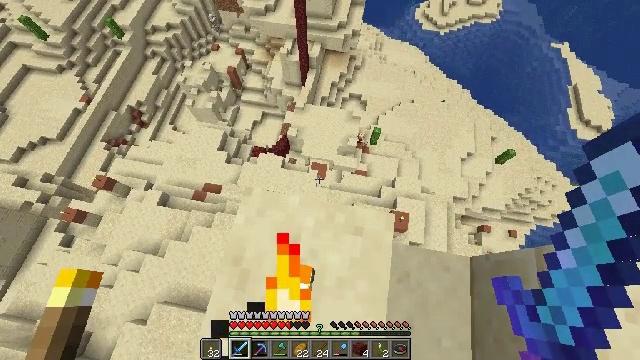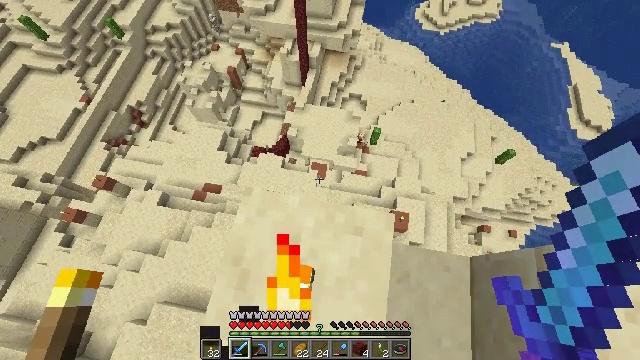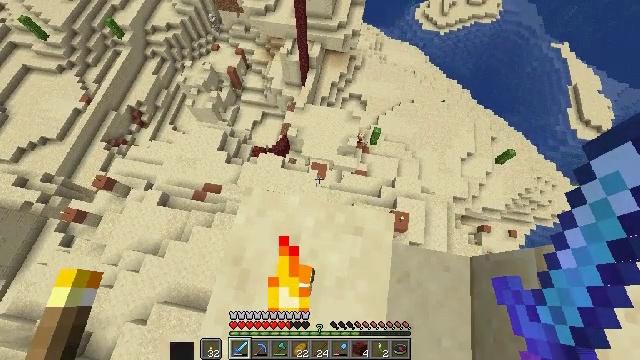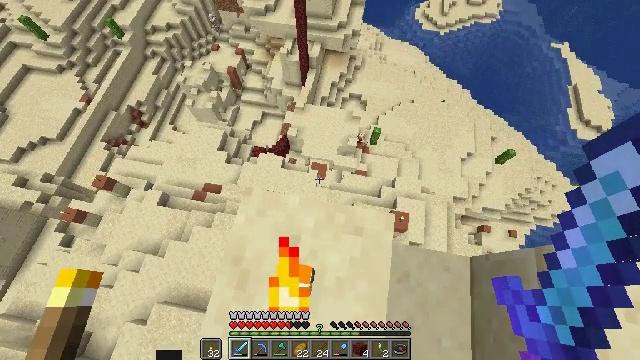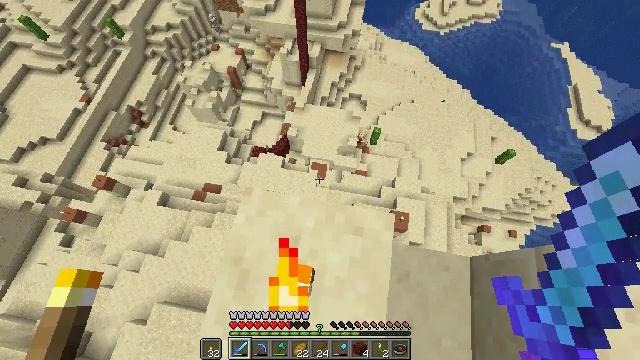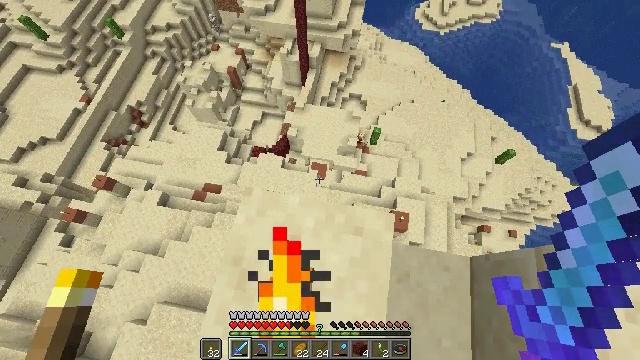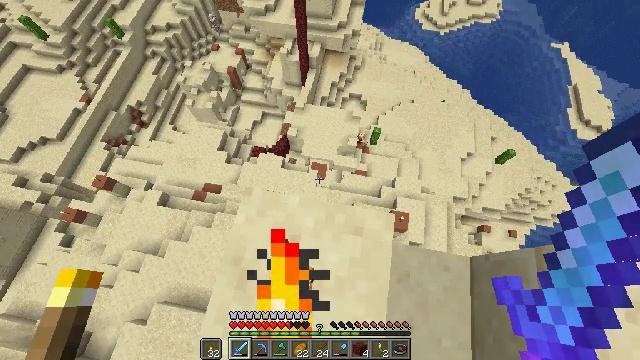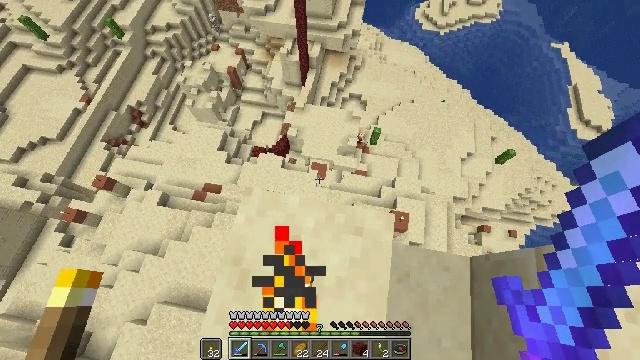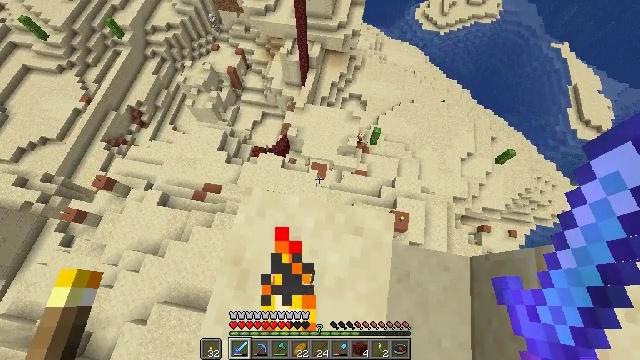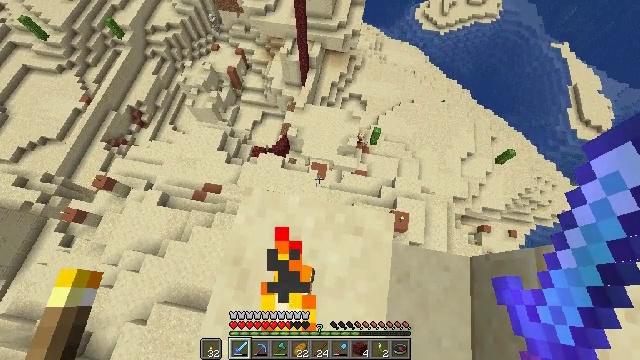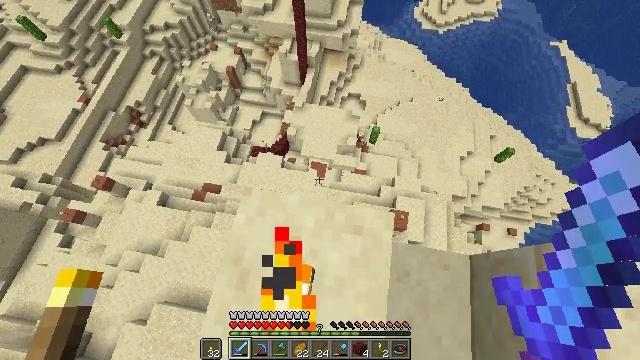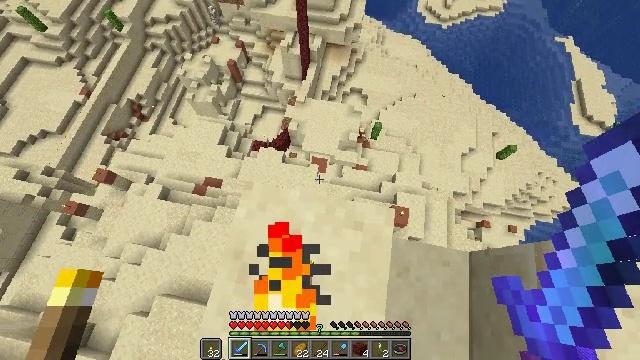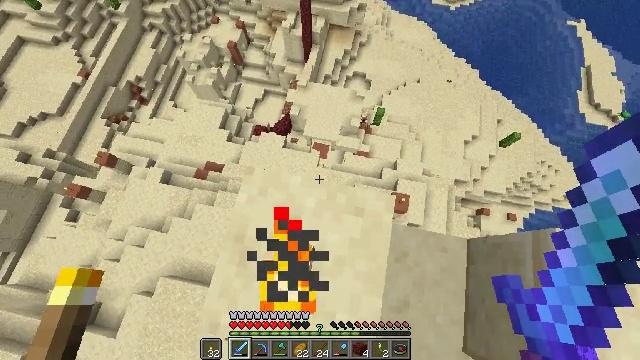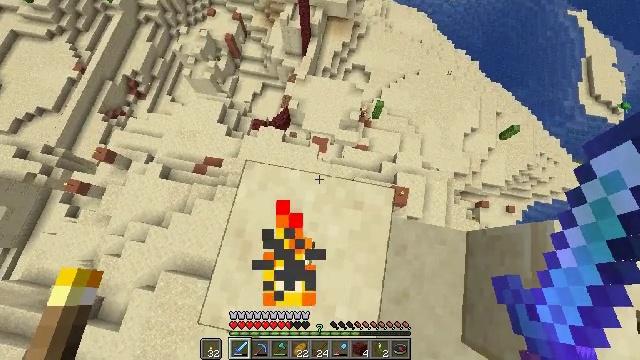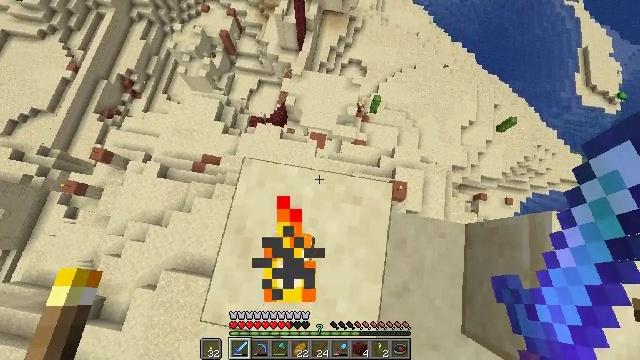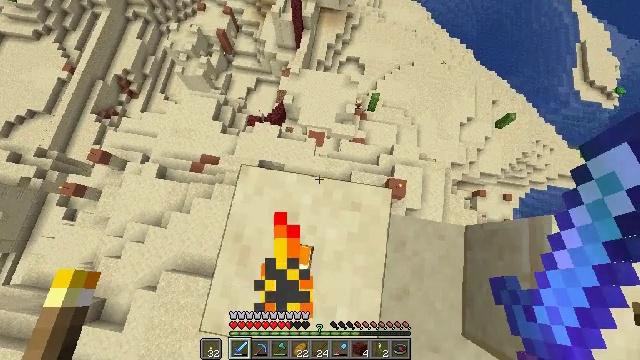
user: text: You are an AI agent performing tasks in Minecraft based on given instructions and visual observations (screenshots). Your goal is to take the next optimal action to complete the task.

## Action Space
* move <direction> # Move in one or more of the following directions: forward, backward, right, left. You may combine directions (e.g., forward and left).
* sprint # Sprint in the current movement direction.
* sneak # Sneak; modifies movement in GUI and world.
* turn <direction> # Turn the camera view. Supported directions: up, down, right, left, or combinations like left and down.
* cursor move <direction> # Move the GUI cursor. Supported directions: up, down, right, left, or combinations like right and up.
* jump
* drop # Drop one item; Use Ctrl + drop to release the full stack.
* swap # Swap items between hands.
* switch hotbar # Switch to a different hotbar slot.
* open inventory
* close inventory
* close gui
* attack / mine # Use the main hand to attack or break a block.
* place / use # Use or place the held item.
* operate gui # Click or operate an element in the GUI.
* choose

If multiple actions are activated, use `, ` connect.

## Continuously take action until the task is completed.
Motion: motion action
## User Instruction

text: Mine the dead bush in the desert.
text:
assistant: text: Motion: no_op
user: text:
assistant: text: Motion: no_op
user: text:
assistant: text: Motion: no_op
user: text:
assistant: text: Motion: no_op
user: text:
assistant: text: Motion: no_op
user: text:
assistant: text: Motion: no_op
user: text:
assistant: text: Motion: no_op
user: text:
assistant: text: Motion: no_op
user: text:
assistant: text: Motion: no_op
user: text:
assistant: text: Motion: no_op
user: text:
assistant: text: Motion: turn down
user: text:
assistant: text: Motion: turn down
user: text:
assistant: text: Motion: turn down
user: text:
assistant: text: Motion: turn right
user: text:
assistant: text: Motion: move forward
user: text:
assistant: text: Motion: move forward
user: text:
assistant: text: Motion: turn down
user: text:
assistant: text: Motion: no_op
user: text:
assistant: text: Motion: no_op
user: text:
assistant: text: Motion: no_op
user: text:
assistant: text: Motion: no_op
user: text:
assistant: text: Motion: no_op
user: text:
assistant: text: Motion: no_op
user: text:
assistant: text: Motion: no_op
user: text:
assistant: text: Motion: no_op
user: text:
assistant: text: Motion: no_op
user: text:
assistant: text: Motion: no_op
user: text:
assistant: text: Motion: no_op
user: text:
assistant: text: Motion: no_op
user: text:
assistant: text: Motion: no_op